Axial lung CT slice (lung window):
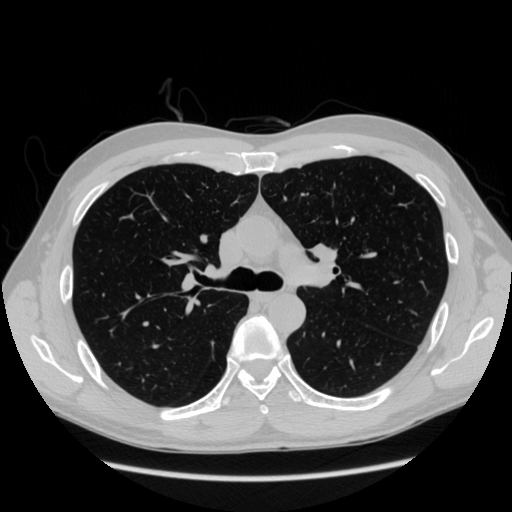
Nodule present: no